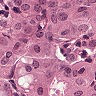
Metastatic tissue present: yes